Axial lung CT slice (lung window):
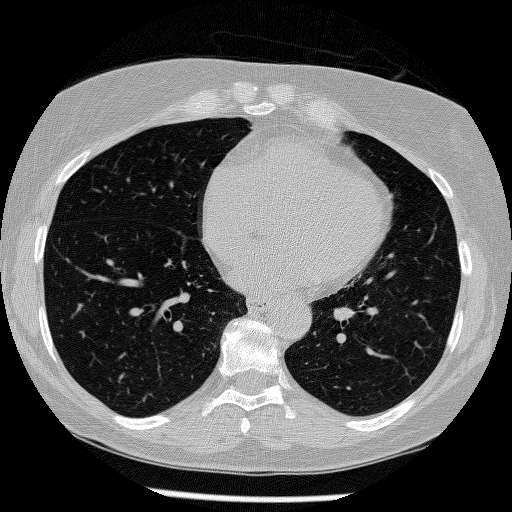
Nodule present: no